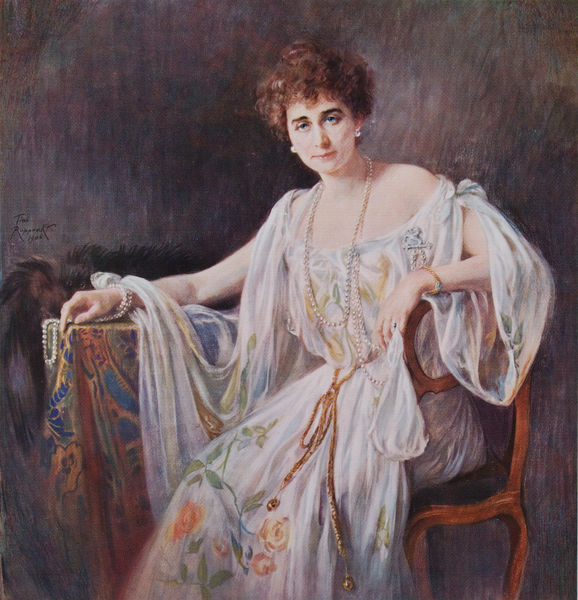
Titel: Rina, Fürstin zu Henckel-Donnersmark
Künstler: Tini Rupprecht
Institution: (Privatbesitz)
Schlagwörter: akt, blau, dunkel, gemälde, hand, haut, nackt, schatten, weiß, grün, sitzen, ausschnitt, blume, blumen, braun, brust, bunt, busen, decolte, finger, frau, frisur, grau, haar, hell, hintergrund, holz, kleid, licht, mund, nase, orange, renoir, schmuck, schwarz, stuhl, tisch, vordergrund, blick, blüte, blüten, dame, gürtel, hund, rose, rosen, schal, tier, tuch, muster, teppich, wand, arm, arme, augen, band, barock, falten, faru, pelz, ärmel, hände, portrait, porträt, rückenlehne, signatur, tischdecke, tischtuch, pastos, haare, reich, sessel, sitzend, stickerei, stoff, stoffe, adel, decke, ohrringe, prostituierte, augenbrauen, dekolletee, england, lippen, locken, perle, perlen, schulter, schultern, seide, beine, schwanz, lächeln, bein, armlehne, modell, lehne, sitz, kette, violett, linien, ausdruck, falte, weib, ernst, floral, stuhllehne, tischchen, kordel, rüsche, rüschen, knie, kniestück, klimt, perlenkette, ring, stola, halskette, striche, betrachter, blumenmuster, auguste, ketten, nerz, vermeer, pinsel, pinselstrich, blsu, armband, armreif, fuchs, wohlhabend, pinselstriche, leicht, pelzstola, porträ, ohringe, seidenkleid, geliebte, schauspielerin, krauskopf, perlenohrring, keid, stuh, august renoir, freie schultern, hauskleid, organza, perlenohrringe, rupprecht, rupprechts, scharfstellung, sommerklleid, ölgmälde